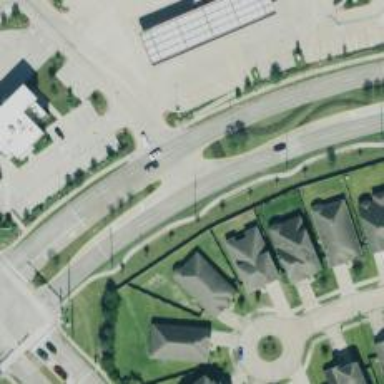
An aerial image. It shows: Secondary road.